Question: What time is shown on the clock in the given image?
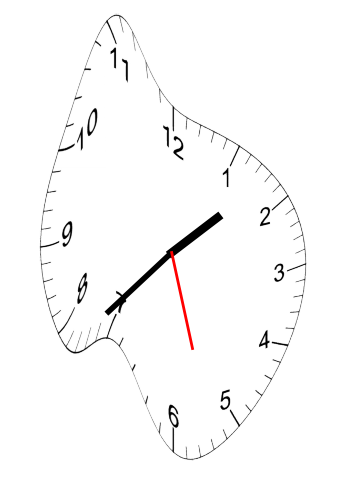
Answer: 01:37:27